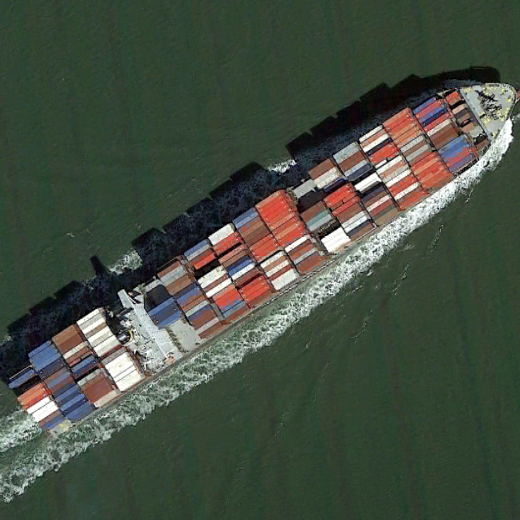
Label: civil